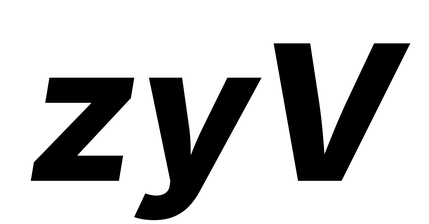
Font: Inter-Italic_ExtraBold_Italic